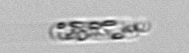
Label: Dactyliosolen_fragilissimus